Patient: sex M, age 65
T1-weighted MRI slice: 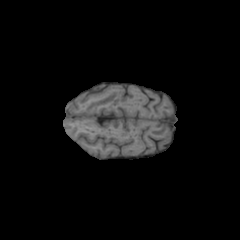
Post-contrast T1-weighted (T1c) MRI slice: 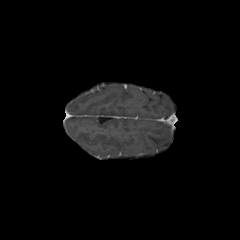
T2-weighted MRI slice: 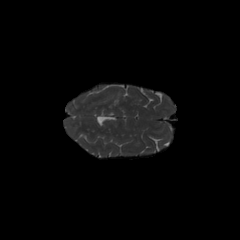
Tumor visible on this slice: no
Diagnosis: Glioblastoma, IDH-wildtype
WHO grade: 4